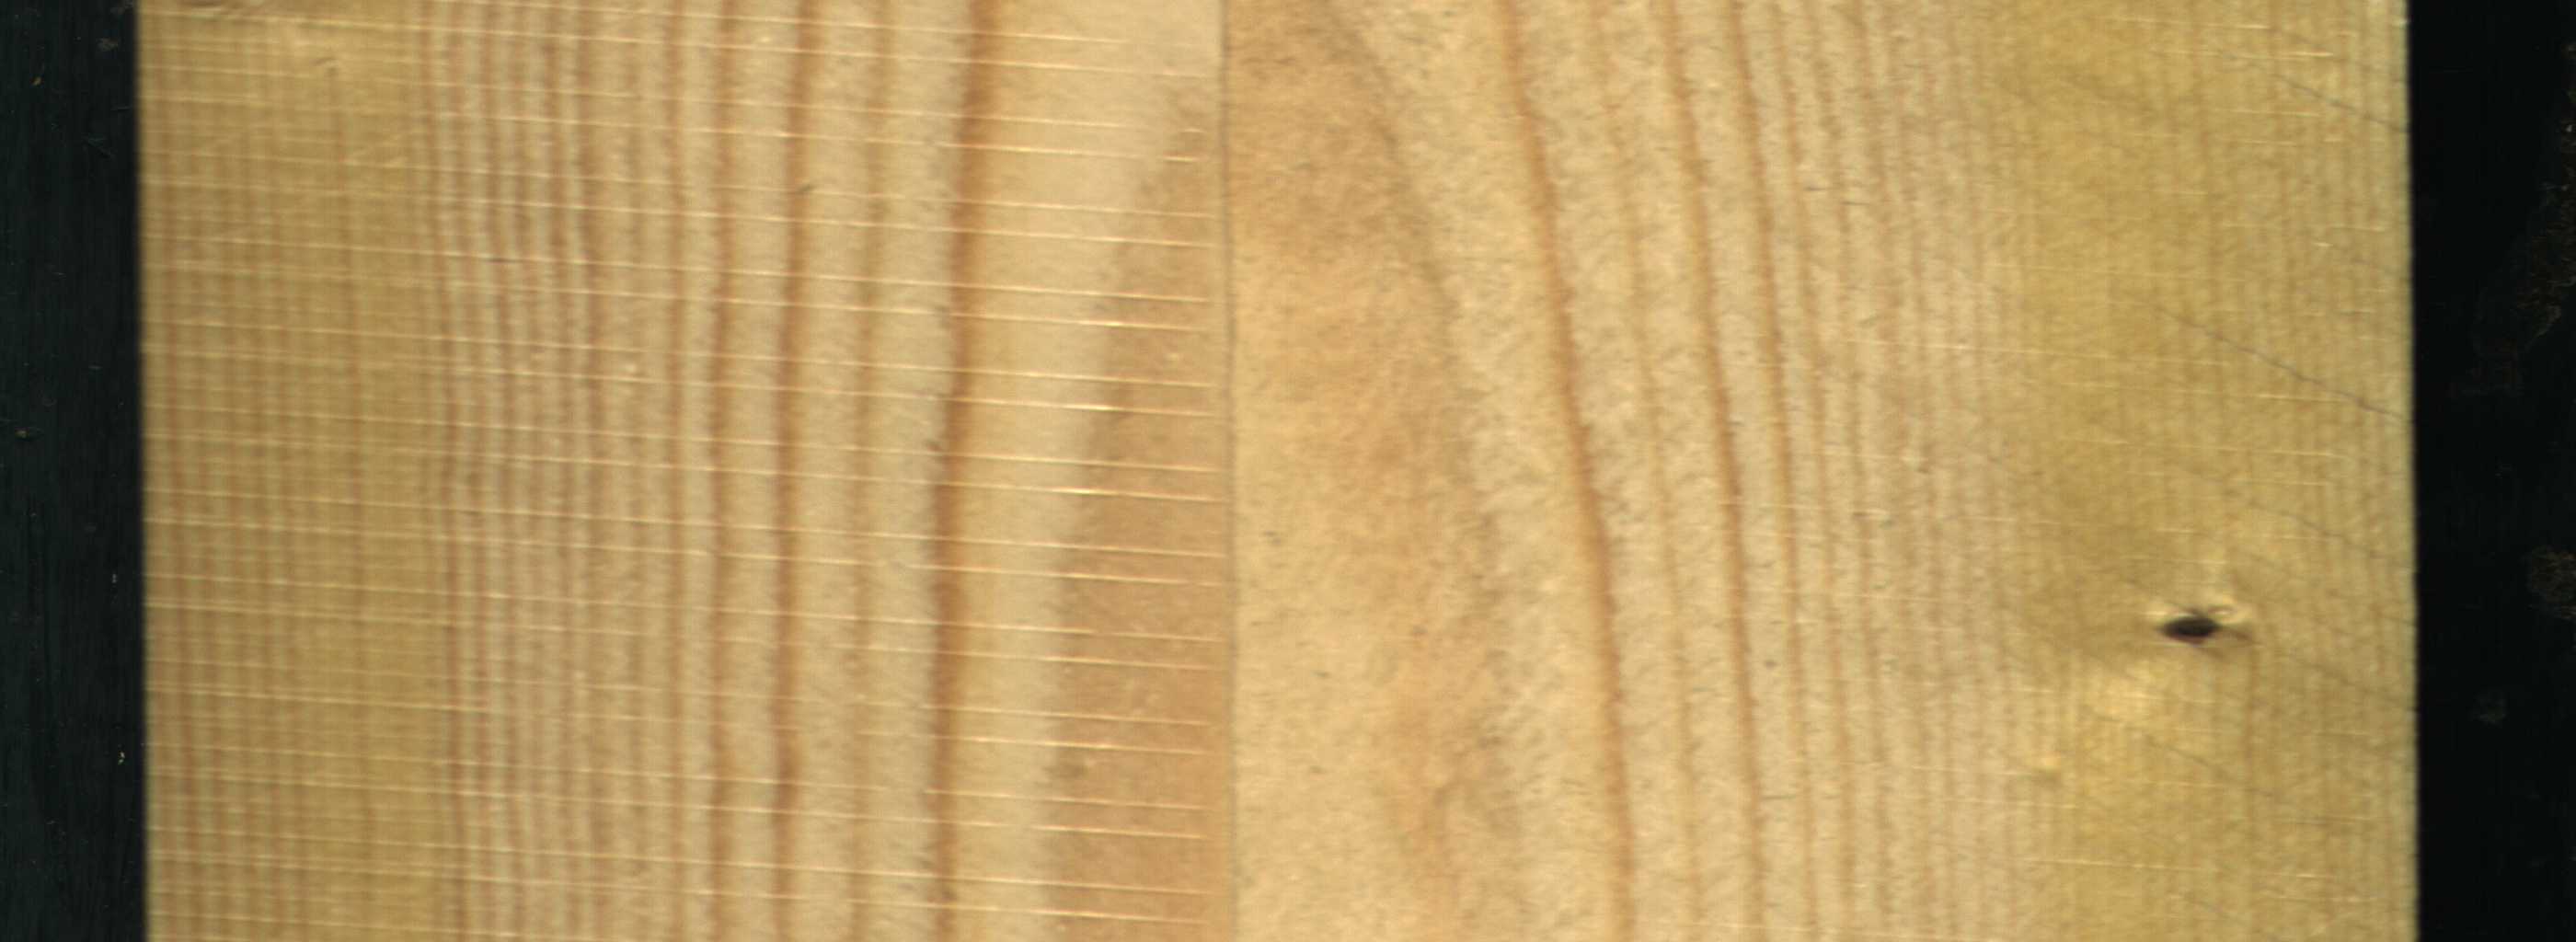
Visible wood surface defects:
Dead_Knot